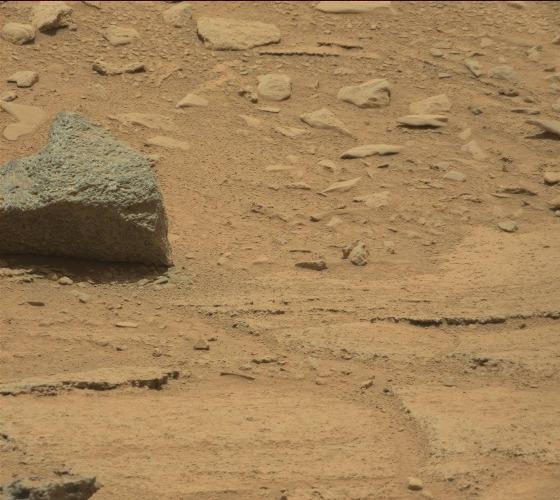
Terrain classes present: Bedrock, Gravel / Sand / Soil, Rock, Shadow